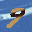
Label: 9